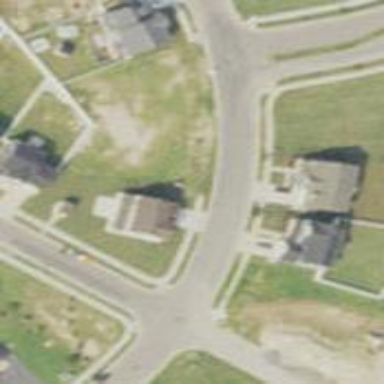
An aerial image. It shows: Smooth asphalt road in residential area.